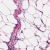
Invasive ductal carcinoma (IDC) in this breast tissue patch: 1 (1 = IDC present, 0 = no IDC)